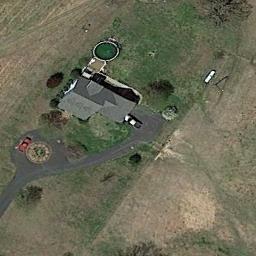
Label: sparse_residential